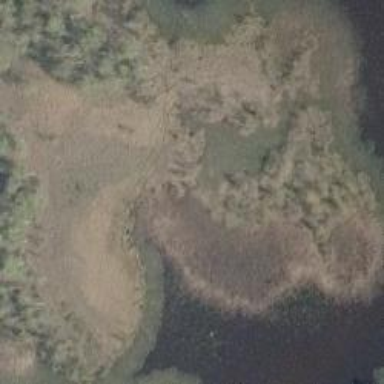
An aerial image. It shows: Wetland area characterized by wet meadow.